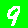
Digit: 9